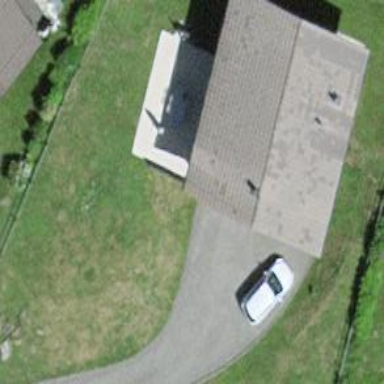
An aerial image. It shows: Simple house.